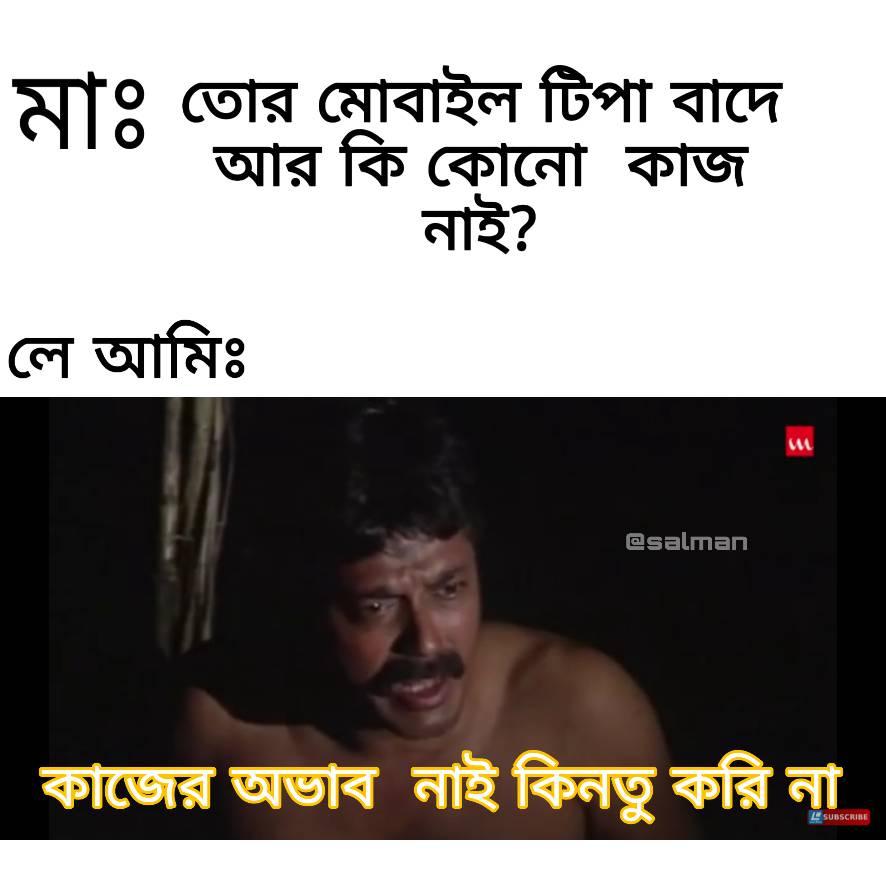
Caption: মাঃ তোর মোবাইল টিপা বাদে আর কি কোনো কাজ নাই ?    লে আমিঃ    কাজের অভাব নাই কিন্তু করি না
Label: non-hate